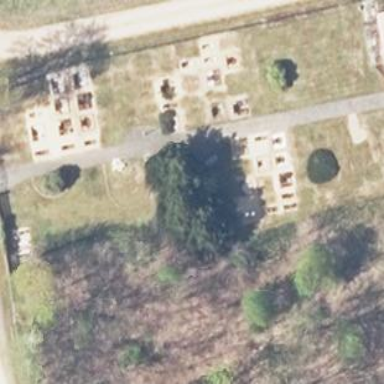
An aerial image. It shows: Cemetery.